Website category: sports
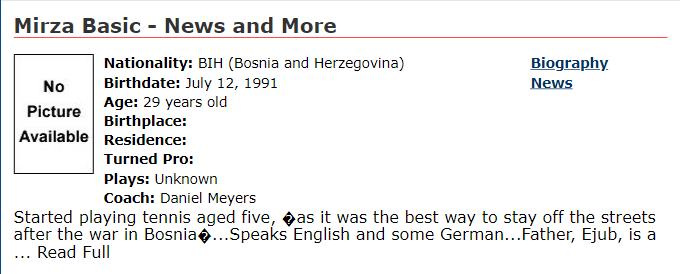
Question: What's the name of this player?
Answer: Mirza Basic

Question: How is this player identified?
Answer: Mirza Basic

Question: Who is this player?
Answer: Mirza Basic

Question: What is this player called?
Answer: Mirza Basic

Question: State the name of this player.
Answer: Mirza Basic

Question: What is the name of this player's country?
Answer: BIH

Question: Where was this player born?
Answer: BIH

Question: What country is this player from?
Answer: BIH

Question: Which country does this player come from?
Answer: BIH

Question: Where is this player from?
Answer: BIH

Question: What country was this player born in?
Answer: BIH

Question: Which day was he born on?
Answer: July 12, 1991

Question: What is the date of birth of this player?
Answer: July 12, 1991

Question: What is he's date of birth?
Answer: July 12, 1991

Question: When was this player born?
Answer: July 12, 1991

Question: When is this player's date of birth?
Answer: July 12, 1991

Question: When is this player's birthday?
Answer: July 12, 1991

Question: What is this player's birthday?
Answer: July 12, 1991

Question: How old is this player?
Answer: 29 years old

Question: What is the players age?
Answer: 29 years old

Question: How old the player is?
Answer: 29 years old

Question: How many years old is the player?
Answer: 29 years old

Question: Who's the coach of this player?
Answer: Daniel Meyers

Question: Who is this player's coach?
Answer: Daniel Meyers

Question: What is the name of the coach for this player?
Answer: Daniel Meyers

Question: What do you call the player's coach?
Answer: Daniel Meyers